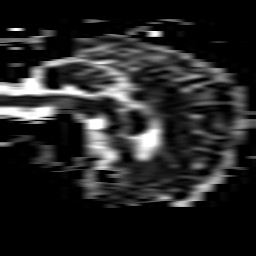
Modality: ADC
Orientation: sagittal
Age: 47
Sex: male
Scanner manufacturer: philips
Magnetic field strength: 3 T
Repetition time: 3.132 s
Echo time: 0.076 s